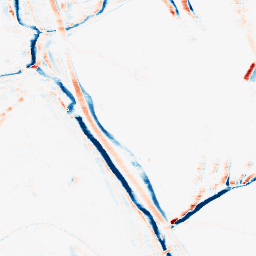
Category: morphological
Decomposition family: morphological_rect
Decomposition parameters: operation: average
width: 10
height: 3
Upsampling method: cubic_catmull_rom
Upsampling parameters: scale: 4
Upsampling scale: 4